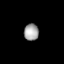
Tissue: lung
Cell type: Others
Senescence score: 0.6266
Nuclear area (px): 239
Mean DAPI intensity: 163.799